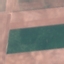
Label: AnnualCrop